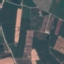
Land use / land cover class: PermanentCrop